Question: How many items in Android?
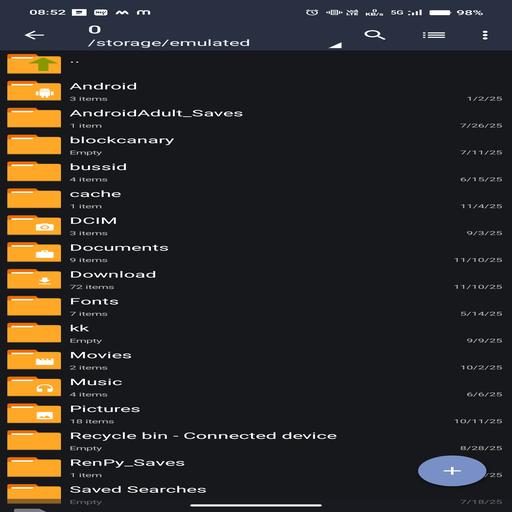
Answer: 3 items